Field crop: maize
Growth stage: 1
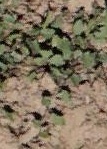
Species: convolvulus